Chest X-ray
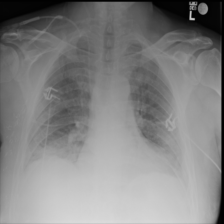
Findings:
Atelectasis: negative
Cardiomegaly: negative
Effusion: negative
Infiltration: negative
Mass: negative
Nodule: negative
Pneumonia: negative
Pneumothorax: negative
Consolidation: negative
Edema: negative
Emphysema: negative
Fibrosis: negative
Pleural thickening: negative
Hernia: negative